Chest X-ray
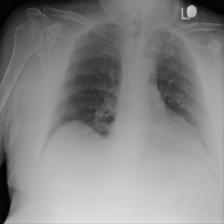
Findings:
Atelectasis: negative
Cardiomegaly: negative
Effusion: negative
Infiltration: negative
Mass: negative
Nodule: negative
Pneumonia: negative
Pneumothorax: negative
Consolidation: negative
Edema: negative
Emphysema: negative
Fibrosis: negative
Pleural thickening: negative
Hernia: negative